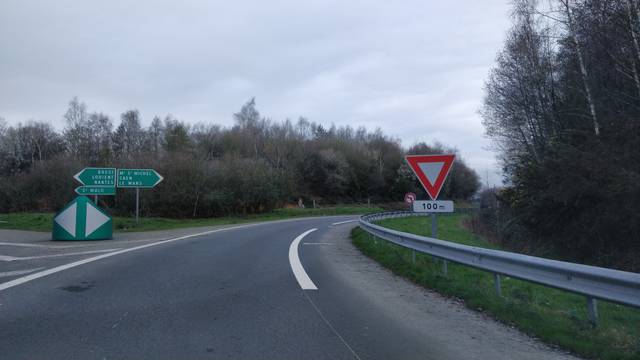
Region: France
Coordinates: 48.139, -1.694